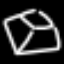
Label: diamond